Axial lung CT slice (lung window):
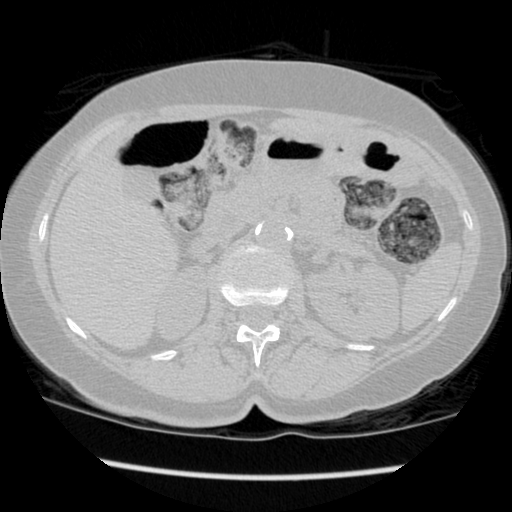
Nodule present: no